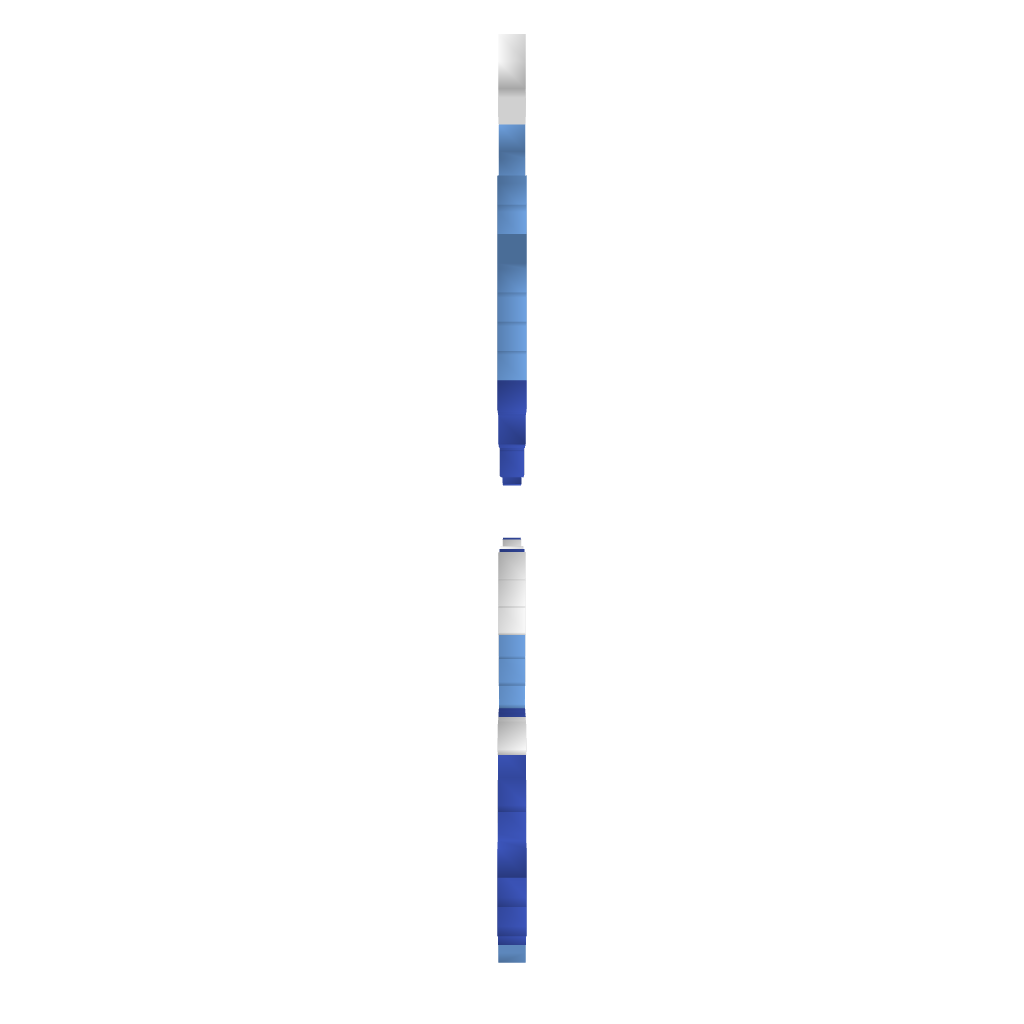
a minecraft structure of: Zelda/NES-Blue Darknut 4 bad low quality